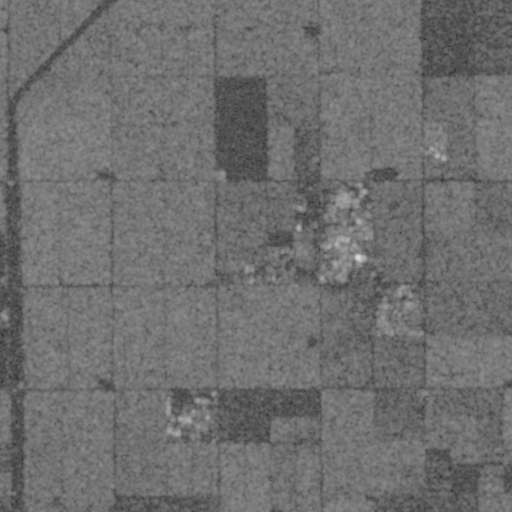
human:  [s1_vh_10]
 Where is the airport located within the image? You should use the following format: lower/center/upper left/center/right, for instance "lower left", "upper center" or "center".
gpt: The airport is located in the upper right of the image.
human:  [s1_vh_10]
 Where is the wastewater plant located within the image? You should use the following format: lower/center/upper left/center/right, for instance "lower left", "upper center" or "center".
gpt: The wastewater plant is located in the lower center of the image.
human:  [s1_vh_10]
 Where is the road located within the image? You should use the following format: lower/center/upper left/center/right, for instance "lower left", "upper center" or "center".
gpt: There is no road in the image.

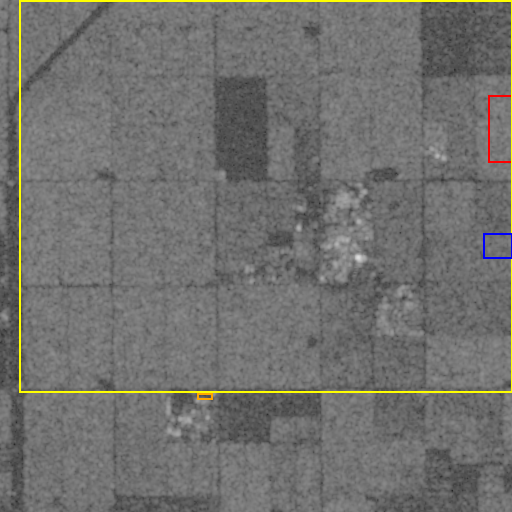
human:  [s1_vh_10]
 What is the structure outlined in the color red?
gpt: The structure outlined in red is an airport.
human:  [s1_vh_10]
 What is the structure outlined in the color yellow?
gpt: The structure outlined in yellow is a crop field.
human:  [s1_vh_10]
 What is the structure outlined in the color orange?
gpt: The structure outlined in orange is a wastewater plant.
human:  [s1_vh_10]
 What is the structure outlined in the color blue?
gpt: The structure outlined in blue is a building.
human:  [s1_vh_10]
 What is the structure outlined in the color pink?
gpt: There is no pink outline.